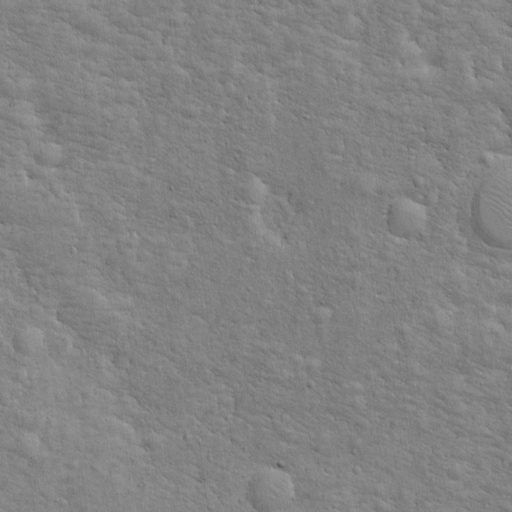
Classes present: Background